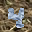
Label: 4